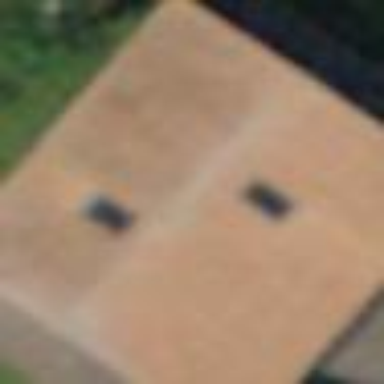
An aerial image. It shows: Rural barn.